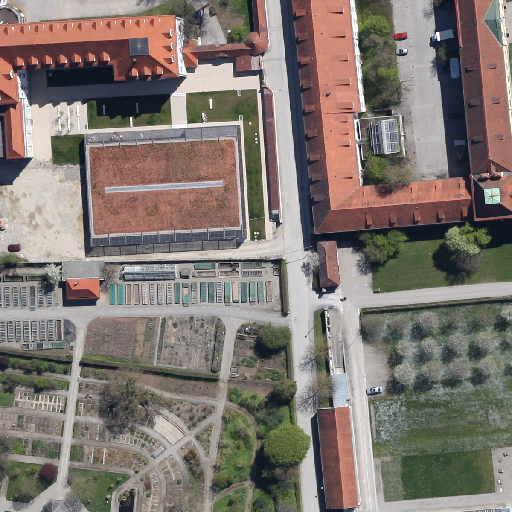
Referring expression: truck